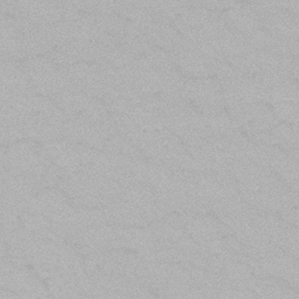
Label: frost